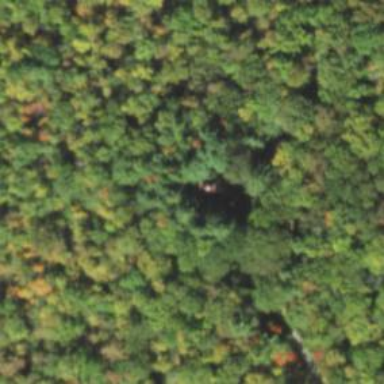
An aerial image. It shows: Lookout tower.